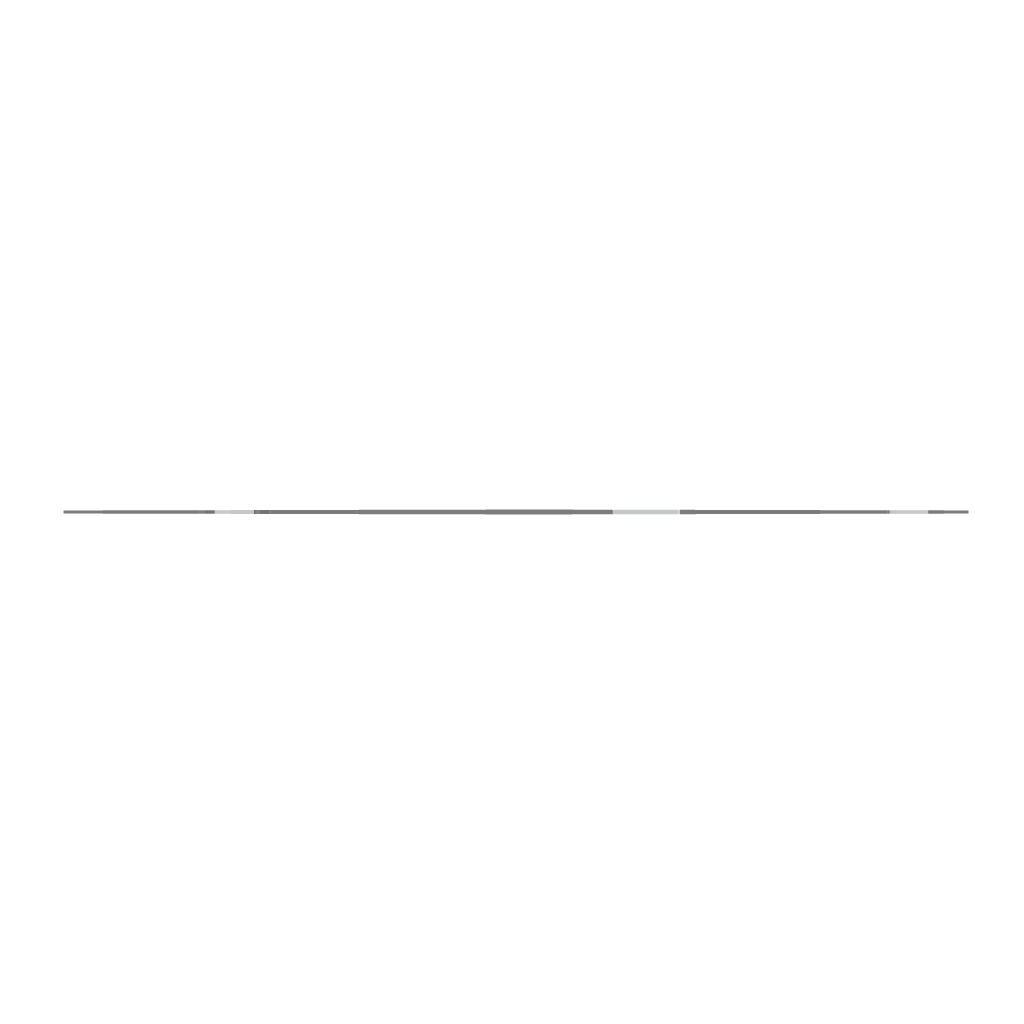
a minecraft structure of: Indianapolis Colts Logo